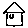
Label: house